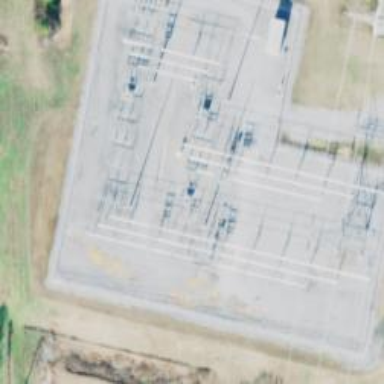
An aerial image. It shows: Switch for power supply.